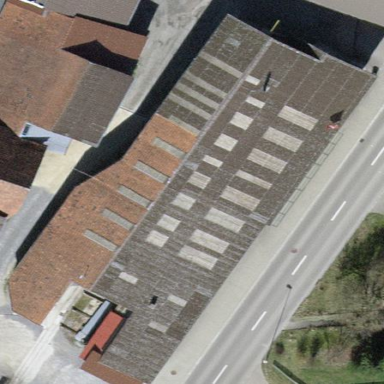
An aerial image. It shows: Industrial building.